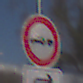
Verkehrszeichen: VerbotPersonenkraftwagenMitAnhaenger
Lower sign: RichtungsangabeDurchPfeile5
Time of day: MorningAfternoon
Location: Outdoor (Nature)
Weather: PartlyCloudy
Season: Winter
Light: Natural